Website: lowes
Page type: billing-address
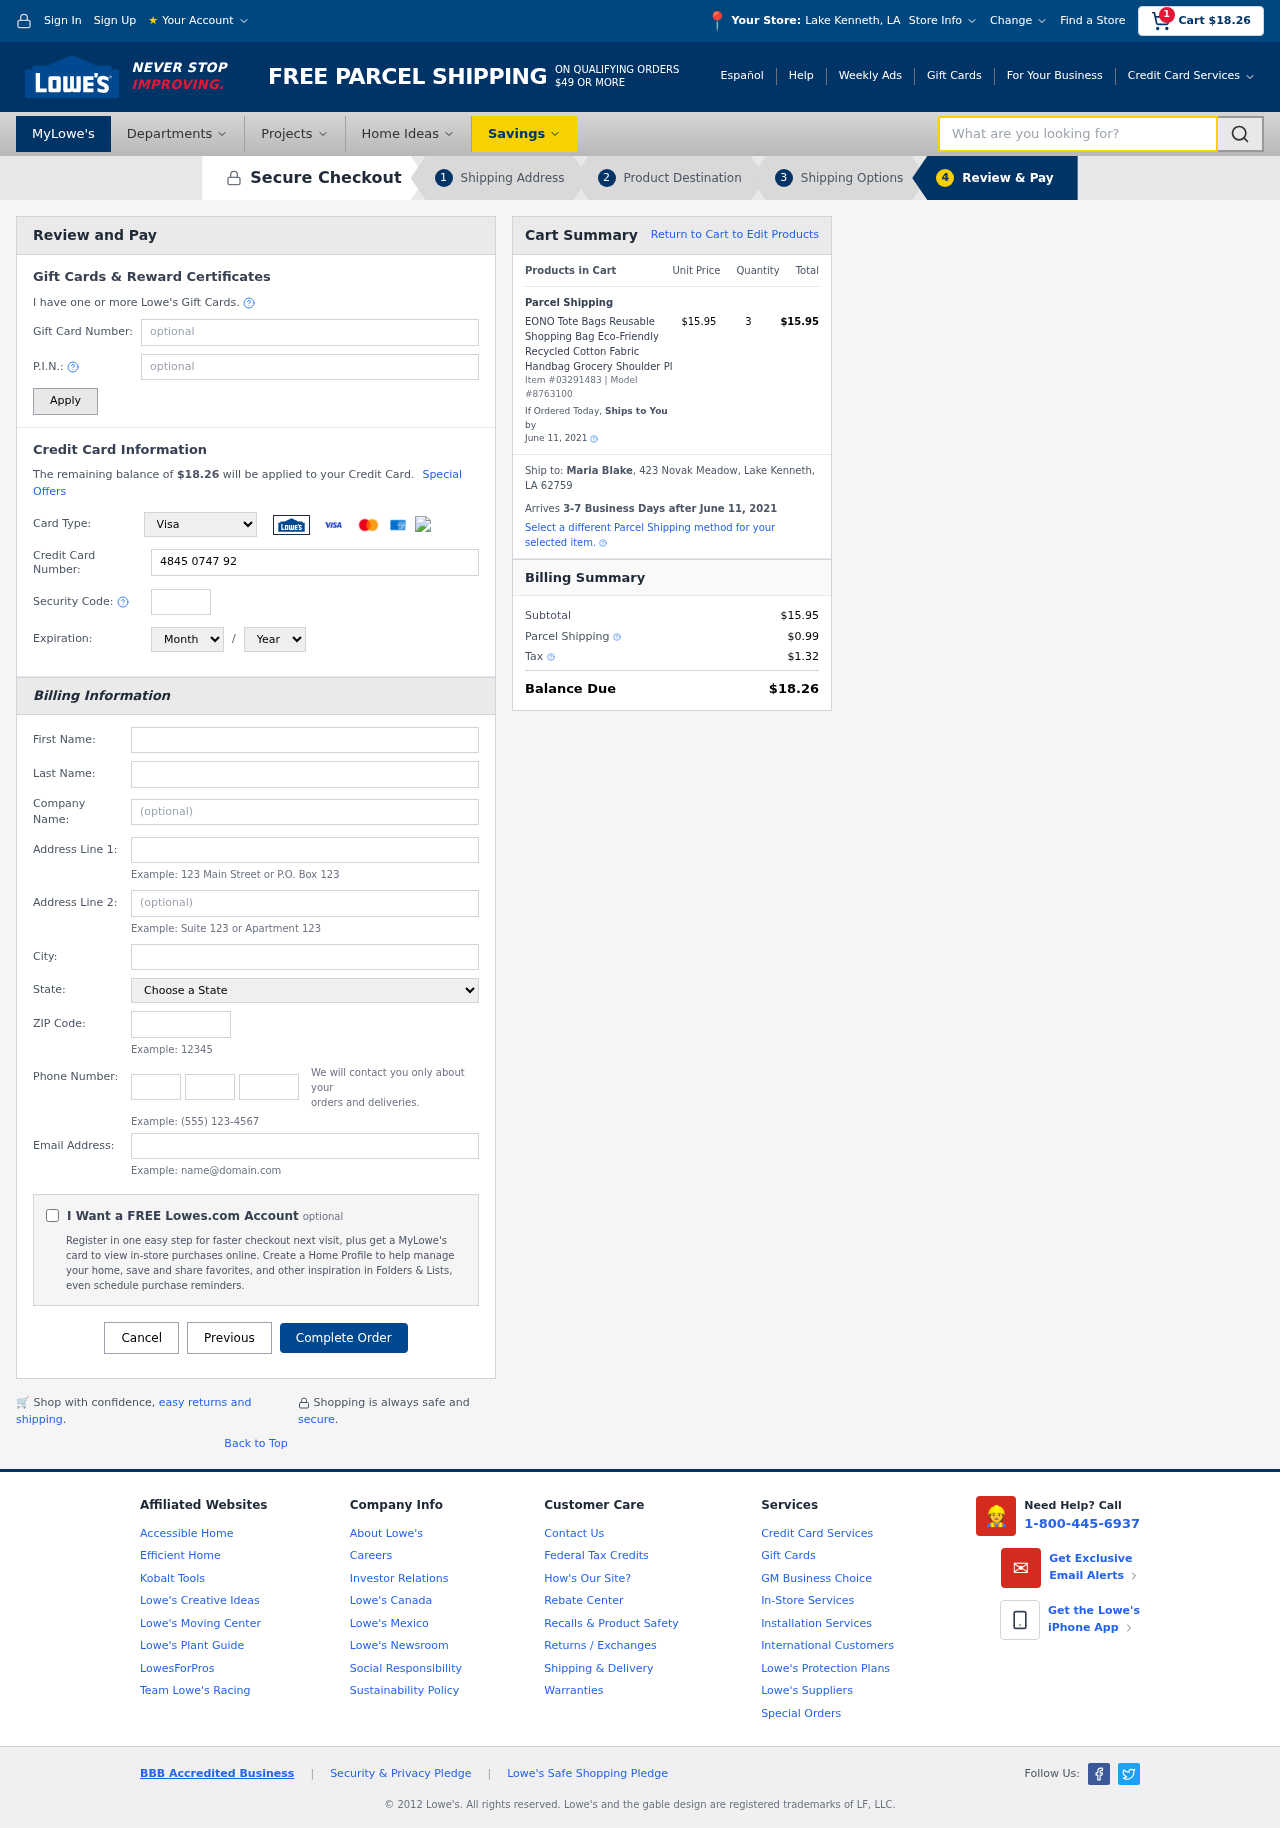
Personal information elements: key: PII_CARD_CVV
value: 197
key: PII_CARD_EXPIRY_MONTH
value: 08
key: PII_CARD_EXPIRY_YEAR
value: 30
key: PII_CARD_NUMBER
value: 4845 0747 9241 2864
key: PII_CARD_TYPE
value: Visa
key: PII_CITY
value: Lake Kenneth
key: PII_CITY_STATE
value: Lake Kenneth, LA
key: PII_EMAIL
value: maria_blake@yahoo.com
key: PII_FIRSTNAME
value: Maria
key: PII_FULLNAME
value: Maria Blake
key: PII_LASTNAME
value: Blake
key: PII_PHONE_AREA
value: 970
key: PII_PHONE_PREFIX
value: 976
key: PII_PHONE_SUFFIX
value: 0671
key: PII_POSTCODE
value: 62759
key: PII_STATE
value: Louisiana
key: PII_STREET
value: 423 Novak Meadow
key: PII_STREET2
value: Suite 220
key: PII_CITY_STATE_ZIP
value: Lake Kenneth, LA 62759
Product elements: key: PRODUCT1_NAME
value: EONO Tote Bags Reusable Shopping Bag Eco-Friendly Recycled Cotton Fabric Handbag Grocery Shoulder Pl
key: PRODUCT1_PRICE
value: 15.95
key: PRODUCT1_QUANTITY
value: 3
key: PRODUCT_ITEM_NUMBER
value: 03291483
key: PRODUCT_MODEL_NUMBER
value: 8763100
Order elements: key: ORDER_SUBTOTAL
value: $18.26
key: ORDER_TOTAL
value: $18.26
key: ORDER_SHIPPING_DATE
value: June 11, 2021
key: ORDER_SUBTOTAL
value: $15.95
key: ORDER_DELIVERY_DATE
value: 3-7 Business Days after June 11, 2021
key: ORDER_SHIPPING_DATE2
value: June 11, 2021
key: ORDER_SUBTOTAL2
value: $15.95
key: ORDER_SHIPPING_COST
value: $0.99
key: ORDER_TAX
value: $1.32
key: ORDER_TOTAL2
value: $18.26
Search elements: key: HEADER_SEARCH
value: What are you looking for?